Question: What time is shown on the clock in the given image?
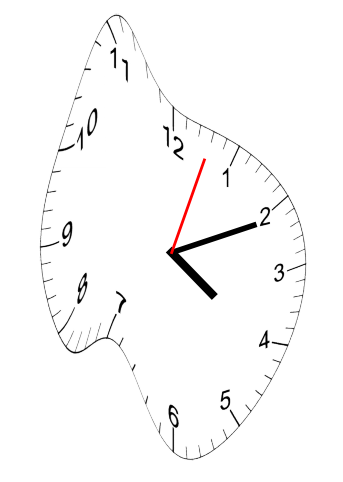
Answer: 04:11:03